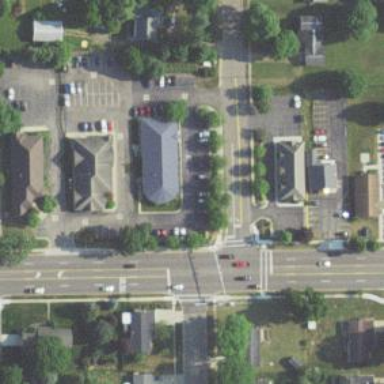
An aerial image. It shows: Marked road crossing.